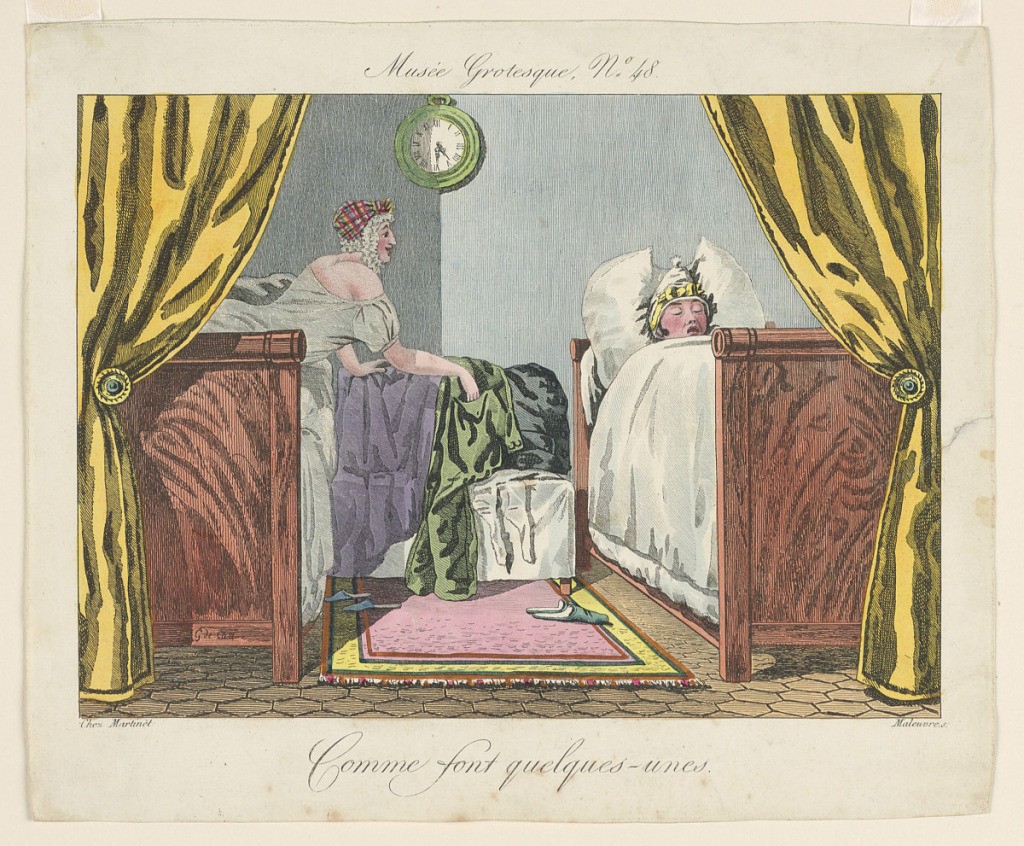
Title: Comme song quelques-unes
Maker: Pierre Maleuvre, French, 1740 - 1803
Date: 1810–1815
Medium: Engraving, brush and watercolor on paper
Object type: Print
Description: Bedroom scene. A woman surreptitiously removes money from the trousers hanging by the bed of her sleeping husband. Below, title, publisher's and engraver's names. At top: "Musée Grotesque, No. 48".